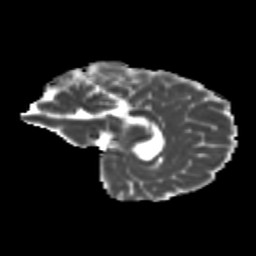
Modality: MD
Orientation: sagittal
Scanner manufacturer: siemens
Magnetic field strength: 3 T
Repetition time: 9.2 s
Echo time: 0.084 s